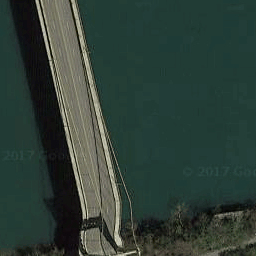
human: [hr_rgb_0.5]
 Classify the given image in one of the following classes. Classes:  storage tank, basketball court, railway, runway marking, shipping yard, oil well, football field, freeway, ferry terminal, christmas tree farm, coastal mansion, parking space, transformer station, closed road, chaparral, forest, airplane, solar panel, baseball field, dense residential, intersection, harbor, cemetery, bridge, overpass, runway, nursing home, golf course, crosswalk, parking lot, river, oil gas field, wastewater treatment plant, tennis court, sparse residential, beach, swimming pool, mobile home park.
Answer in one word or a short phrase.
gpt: bridge